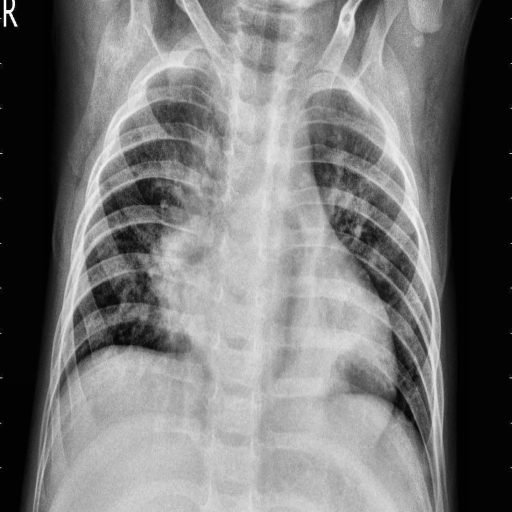
Finding: PNEUMONIA